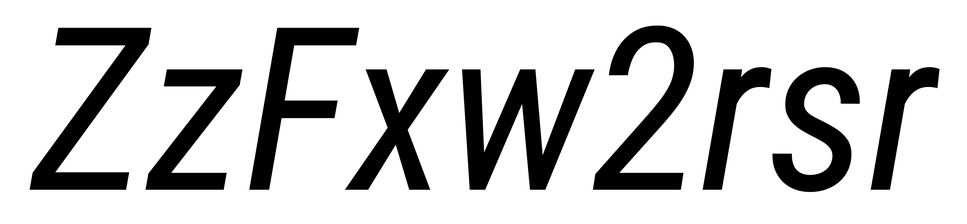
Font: Roboto-Italic_Condensed_Italic